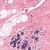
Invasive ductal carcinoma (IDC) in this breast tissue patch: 0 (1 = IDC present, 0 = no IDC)